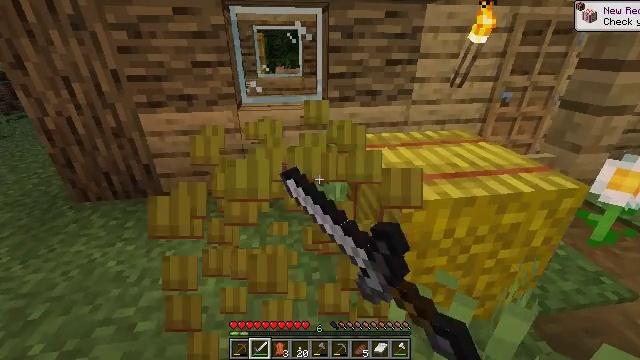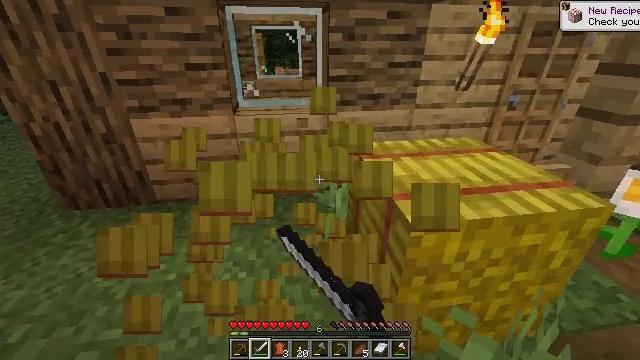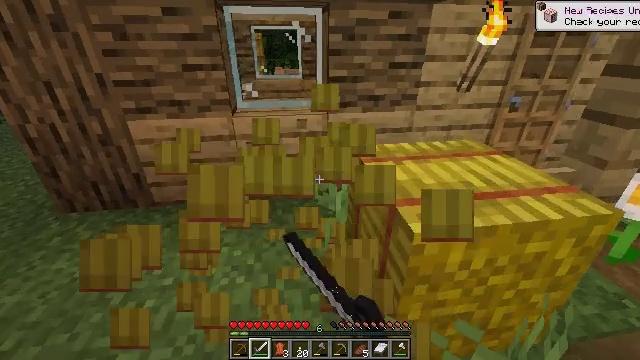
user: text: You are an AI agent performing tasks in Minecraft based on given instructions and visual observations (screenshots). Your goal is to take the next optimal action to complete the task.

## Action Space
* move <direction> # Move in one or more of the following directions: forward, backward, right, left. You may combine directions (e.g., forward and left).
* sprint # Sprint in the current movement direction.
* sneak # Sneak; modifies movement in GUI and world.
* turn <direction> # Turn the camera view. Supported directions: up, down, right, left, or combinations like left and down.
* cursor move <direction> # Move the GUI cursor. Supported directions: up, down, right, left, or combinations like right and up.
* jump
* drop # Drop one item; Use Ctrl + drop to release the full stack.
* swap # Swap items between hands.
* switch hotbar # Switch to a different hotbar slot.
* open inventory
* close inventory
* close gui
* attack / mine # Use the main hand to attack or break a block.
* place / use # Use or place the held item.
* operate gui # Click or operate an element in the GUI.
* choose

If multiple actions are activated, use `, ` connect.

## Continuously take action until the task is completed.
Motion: motion action
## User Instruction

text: Gather hay blocks from the farm.
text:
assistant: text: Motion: move forward, attack / mine
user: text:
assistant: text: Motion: move forward, attack / mine
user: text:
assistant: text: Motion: attack / mine